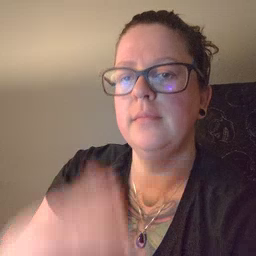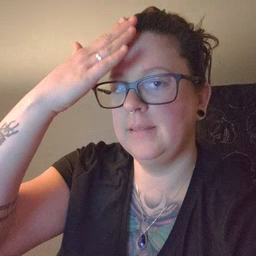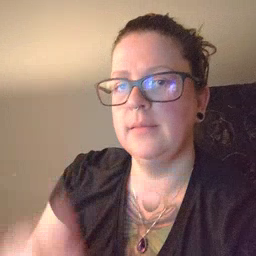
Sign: hat